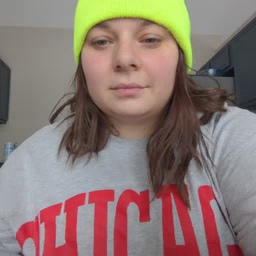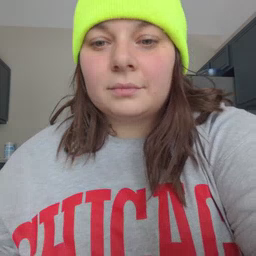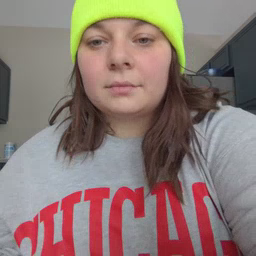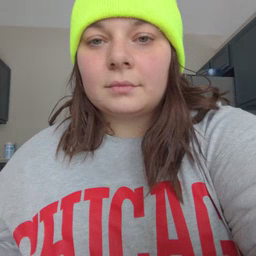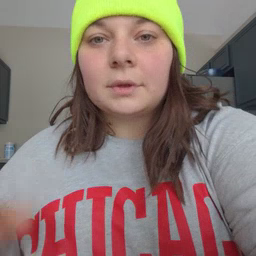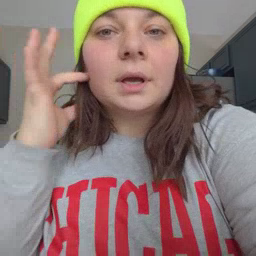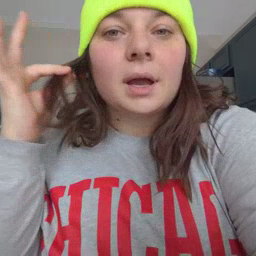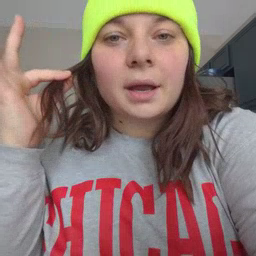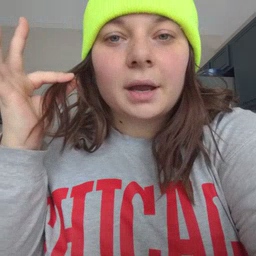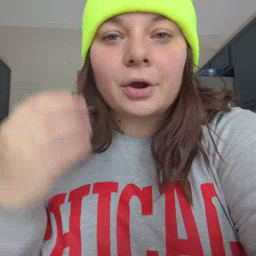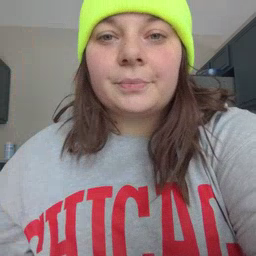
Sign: hair